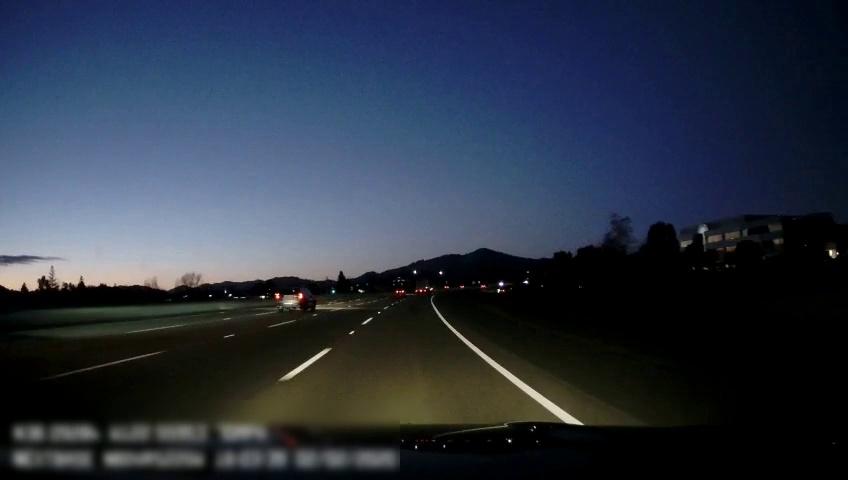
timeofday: Dusk/Dawn/Twilight
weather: Other
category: Drivable Space
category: Vehicles | SUV
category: Vehicles | Truck
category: Lanes | Alternate Lane
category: Lanes | Alternate Lane
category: Lanes | Alternate Lane
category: Lanes | Alternate Lane
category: Lanes | Alternate Lane